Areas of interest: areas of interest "China Post (Songyin Postal Branch)"
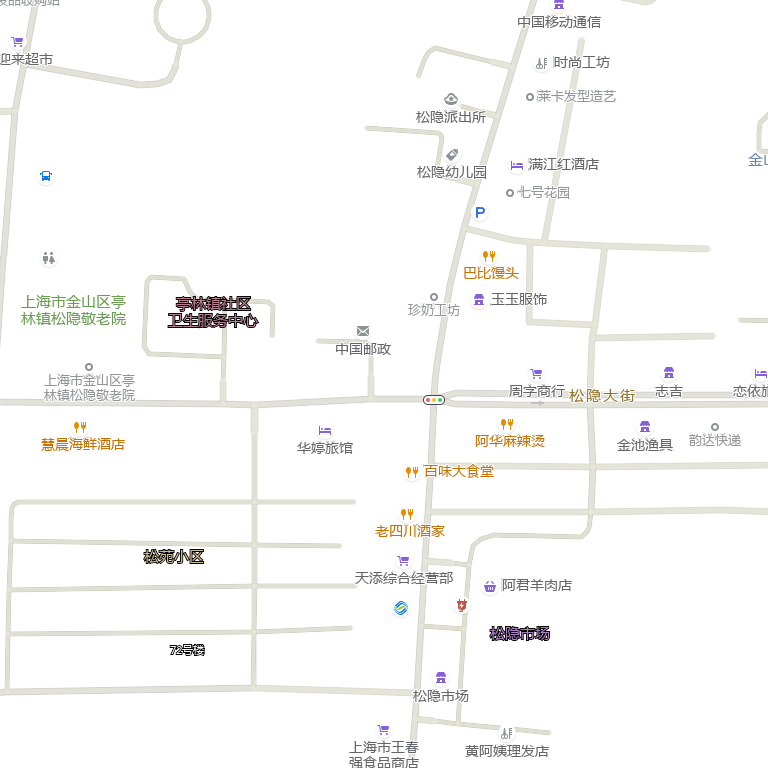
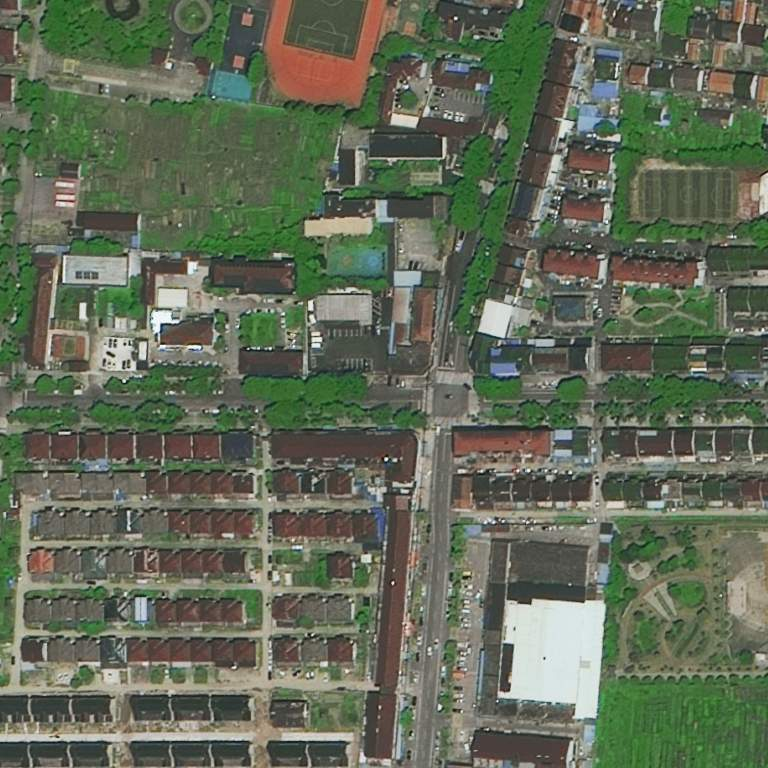